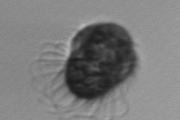
Label: Mesodinium